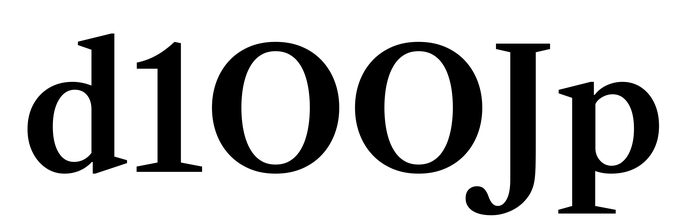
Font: LibreCaslonText_SemiBold